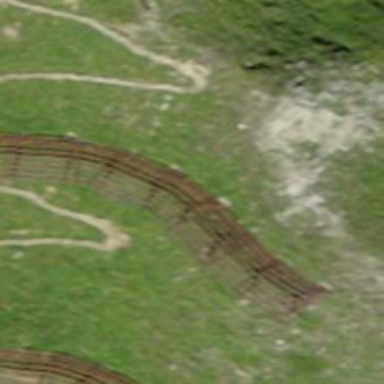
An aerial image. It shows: Snow fence that is man-made.